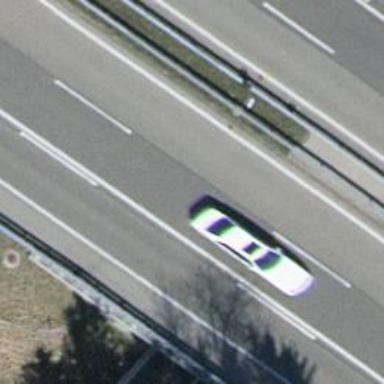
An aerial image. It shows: Asphalt bridge on motorway.